Interaction volume radius: 5 \u00c5
Interaction volume height: 15 \u00c5
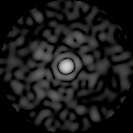
Disorder parameter: 0.8297